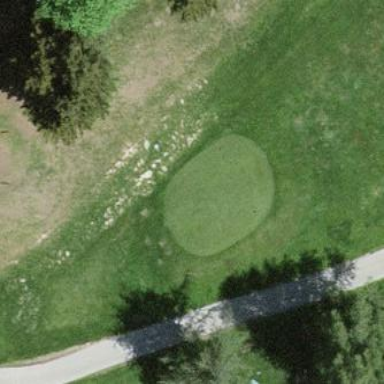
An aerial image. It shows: Golf tee.